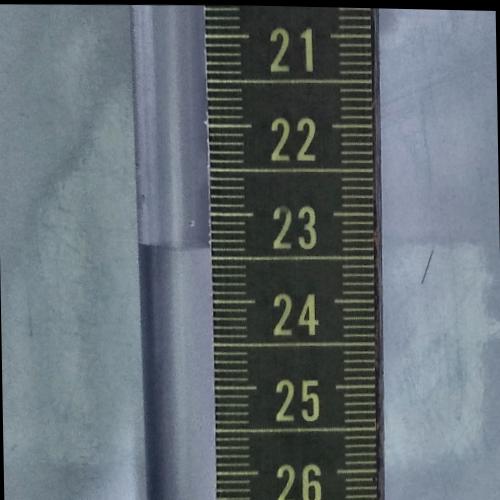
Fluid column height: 23.4 cm